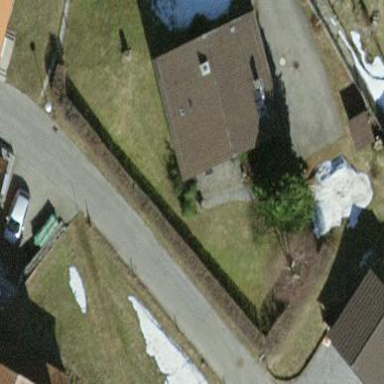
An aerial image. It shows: Simple and straightforward house.